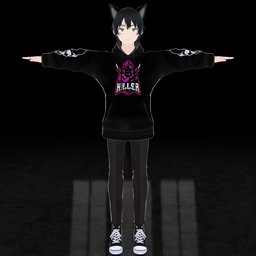
Label: people